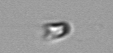
Label: nanoplankton_mix